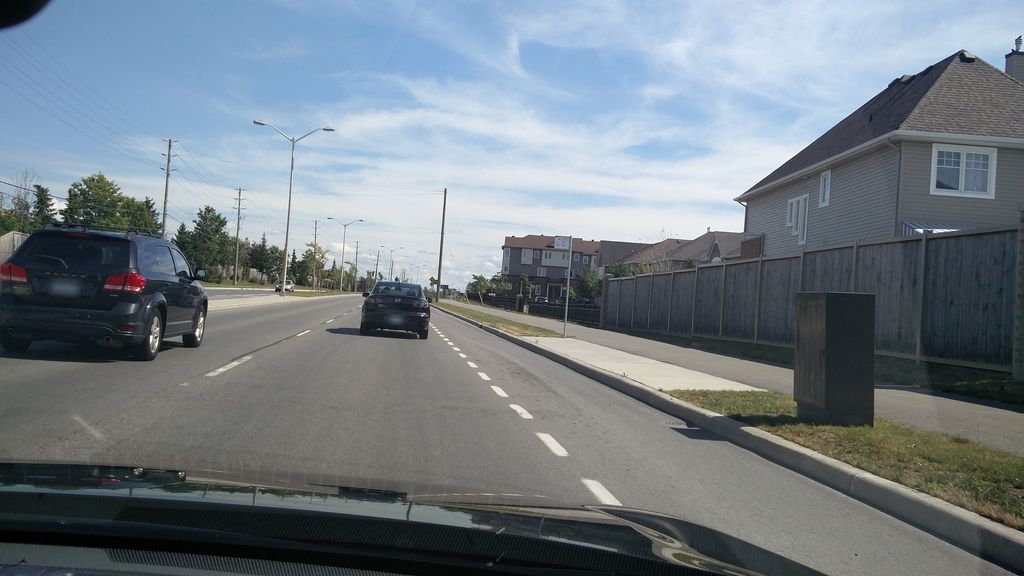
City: ottawa-gatineau